Question: I want to display image from gallery in but something isn't working. My webview doesn't want to display image with source such as these: or .
My javascript bridge:
'''
private class MyJavaScriptInterface {
@SuppressWarnings("unused")
Context mContext;
@SuppressWarnings("unused")
private static final int SELECT_PICTURE = 1;
MyJavaScriptInterface(Context c) {
mContext = c;
}
@JavascriptInterface
public void imageChooser(final String id){
Intent intent = new Intent();
intent.setType("image/*");
intent.setAction(Intent.ACTION_GET_CONTENT);
startActivityForResult(Intent.createChooser(intent, "Select Picture"),1);
String imagePath = "";
String[] imgData = { MediaStore.Images.Media.DATA };
Cursor imgCursor = getContentResolver().query(m_image_uri, imgData, null, null, null);
if(imgCursor!=null) {
int index = imgCursor.getColumnIndexOrThrow(MediaStore.Images.Media.DATA);
imgCursor.moveToFirst();
imagePath = imgCursor.getString(index);
}
else
imagePath = m_image_uri.getPath();
m_image_path = imagePath;
String test_image_path = "file:/" + m_image_path;
Log.i("url obrazka", "url obrazka" + test_image_path );
m_web_view.loadUrl("javascript:changeImage(""+ id + "","" + test_image_path +"")");
}
}
'''
My onActivityResult:
'''
@Override
public void onActivityResult(int requestCode, int resultCode, Intent data) {
if (resultCode == RESULT_OK) {
if (requestCode == 1) {
// currImageURI is the global variable I'm using to hold the content:// URI of the image
m_image_uri = data.getData();
}
}
}
'''
App:

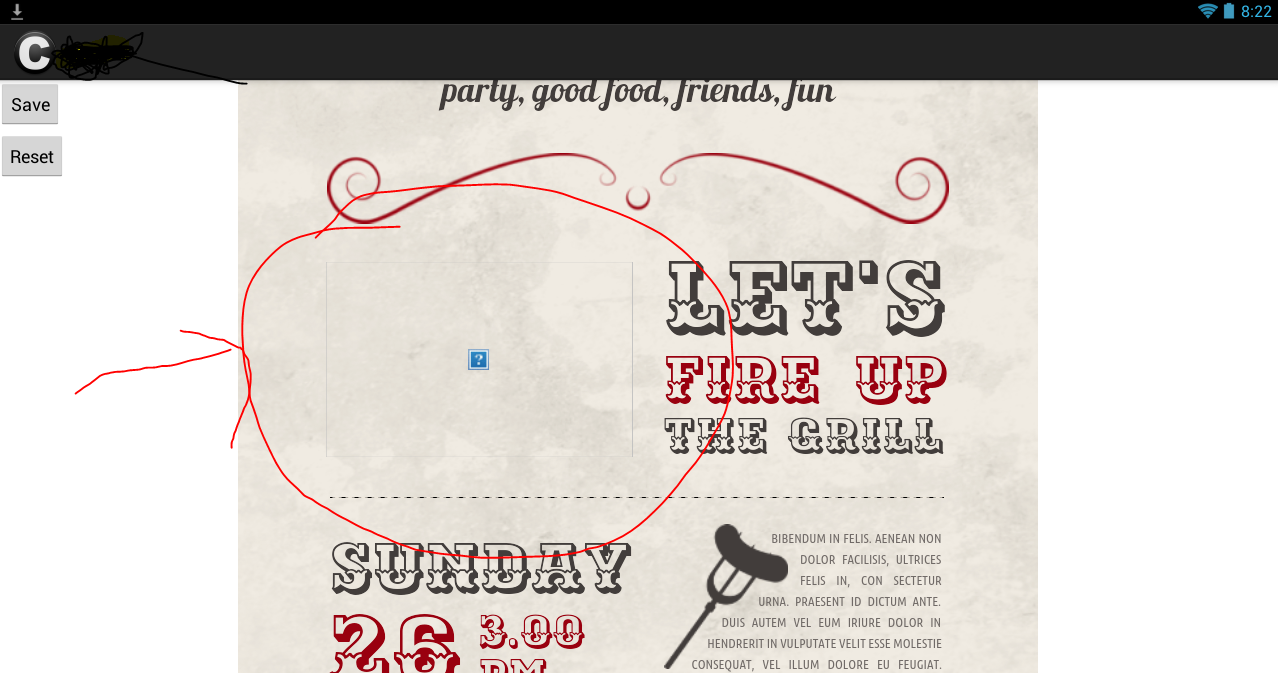
Answer: Path to the image should have three slashes instead of two.
Old:
'''
file://storage/sdcard0/Download/obrazek.jpg
'''
New:
'''
file:///storage/sdcard0/Download/obrazek.jpg
'''